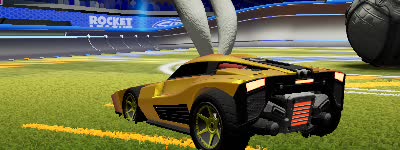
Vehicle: breakout